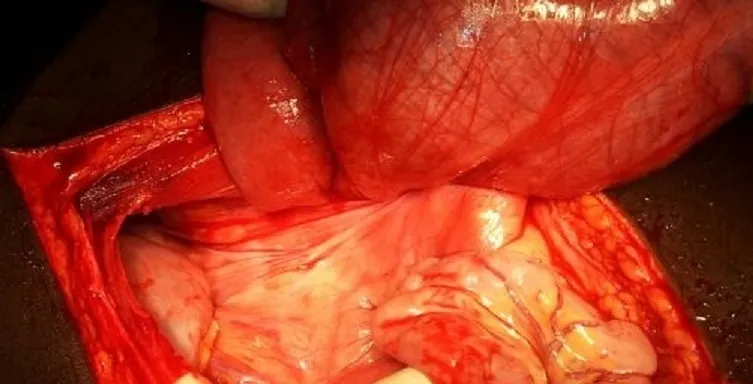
Photograph showing caecal volvulus with the point of twisting for the caecum and terminal ileum being visible.
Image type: medical_photograph (other_medical_photograph)